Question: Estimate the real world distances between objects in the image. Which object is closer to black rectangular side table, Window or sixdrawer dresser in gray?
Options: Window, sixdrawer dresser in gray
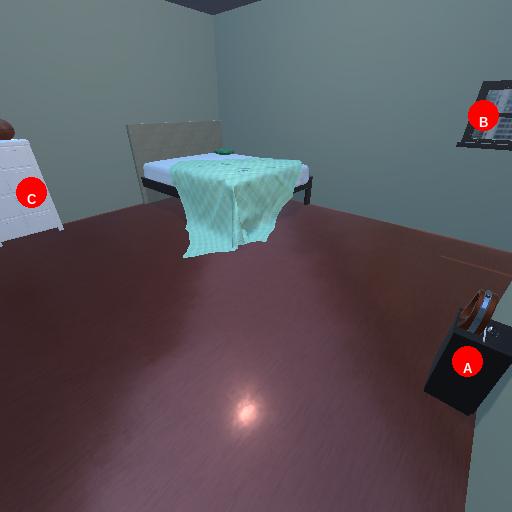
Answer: Window